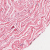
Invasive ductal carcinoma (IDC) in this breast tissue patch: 0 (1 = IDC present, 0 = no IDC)